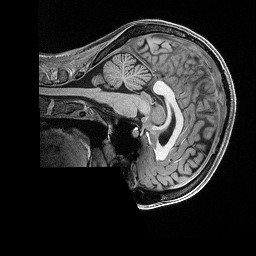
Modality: T1w
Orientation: sagittal
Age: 28
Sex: female
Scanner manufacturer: siemens
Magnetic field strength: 3 T
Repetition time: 2.5 s
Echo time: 0.00296 s